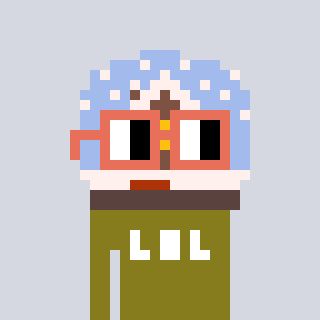
a pixel art character with square orange glasses, a snow globe-shaped head and a gunk-colored body on a cool background